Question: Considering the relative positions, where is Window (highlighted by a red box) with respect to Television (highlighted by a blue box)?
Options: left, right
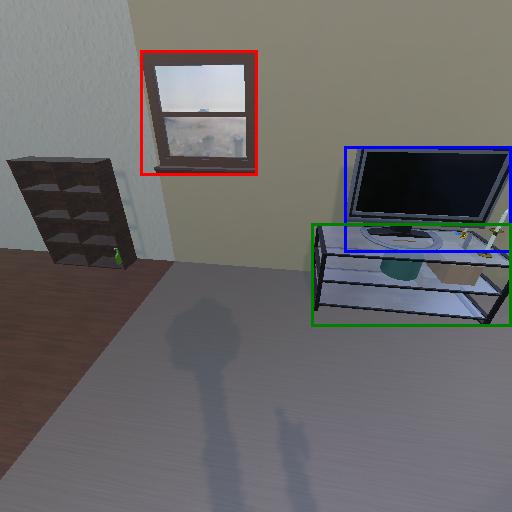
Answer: left